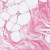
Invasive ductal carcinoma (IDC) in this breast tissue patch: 0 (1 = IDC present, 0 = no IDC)